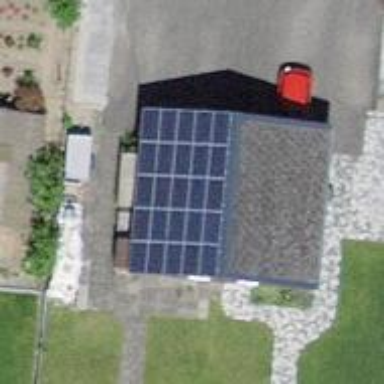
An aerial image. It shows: Solar photovoltaic panel generator.